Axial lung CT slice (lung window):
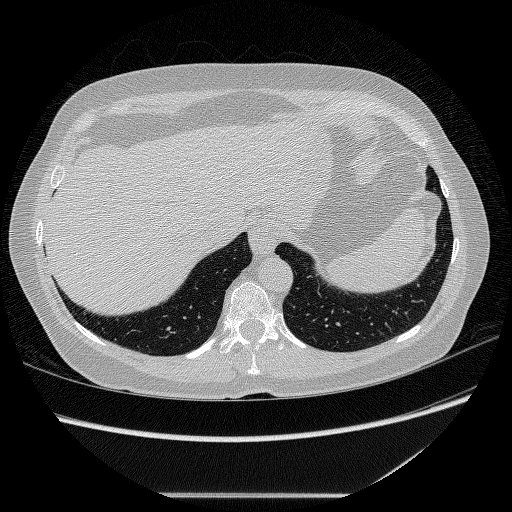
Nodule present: no